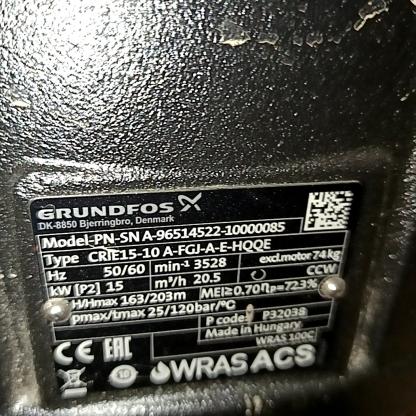
Klasa: tabliczka-znamionowa